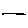
Label: line